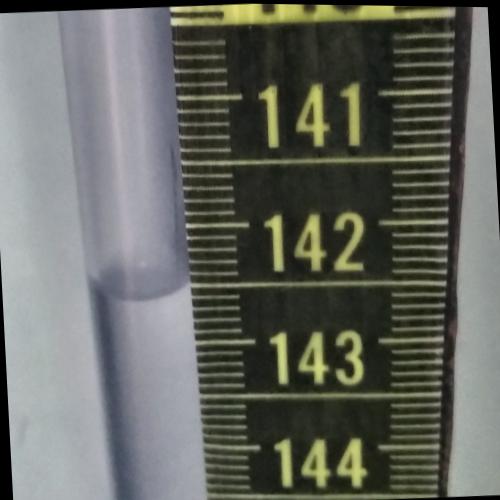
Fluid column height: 142.6 cm